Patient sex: M
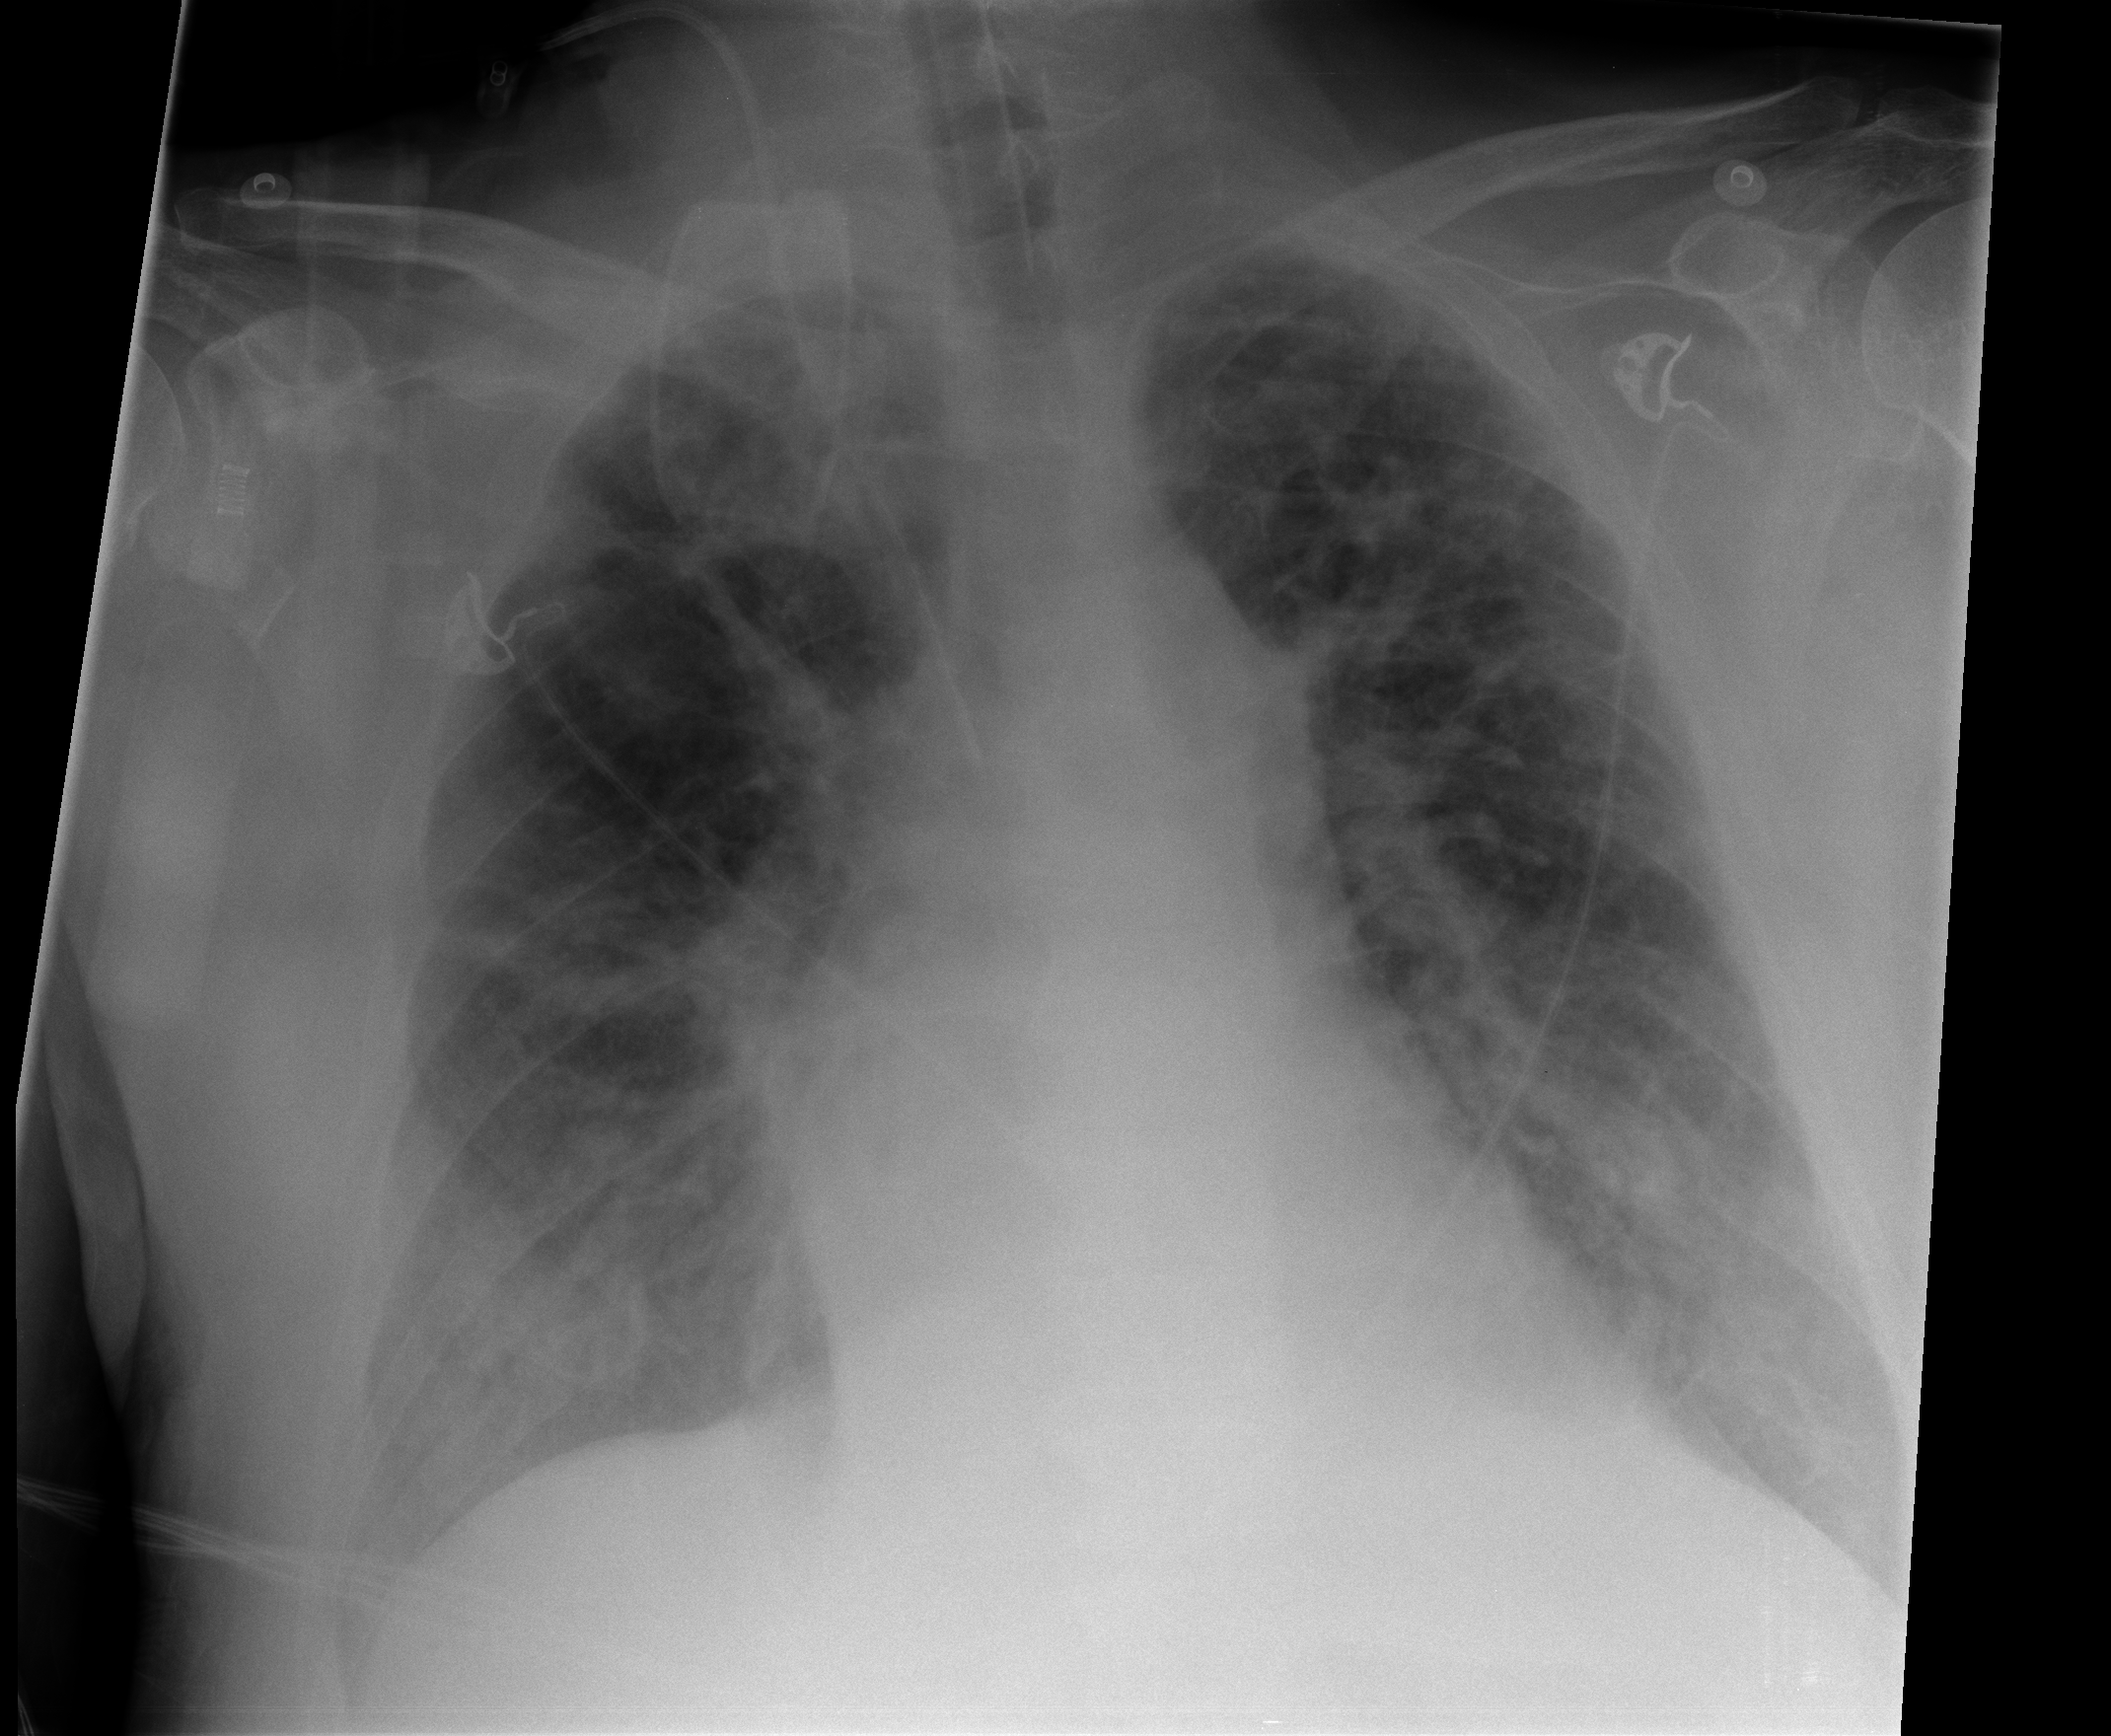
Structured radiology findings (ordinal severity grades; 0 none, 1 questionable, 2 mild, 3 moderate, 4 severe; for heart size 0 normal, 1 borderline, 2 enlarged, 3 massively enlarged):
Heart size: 2
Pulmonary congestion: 3
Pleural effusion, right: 3
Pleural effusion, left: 2
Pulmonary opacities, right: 3
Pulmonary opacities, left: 3
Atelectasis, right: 2
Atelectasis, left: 2